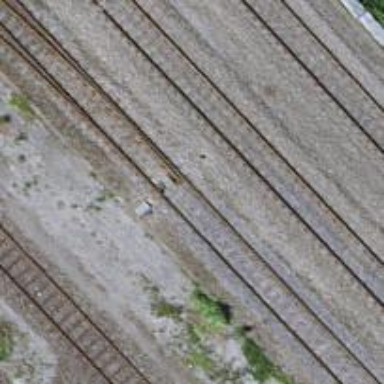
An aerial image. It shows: Railway switch.